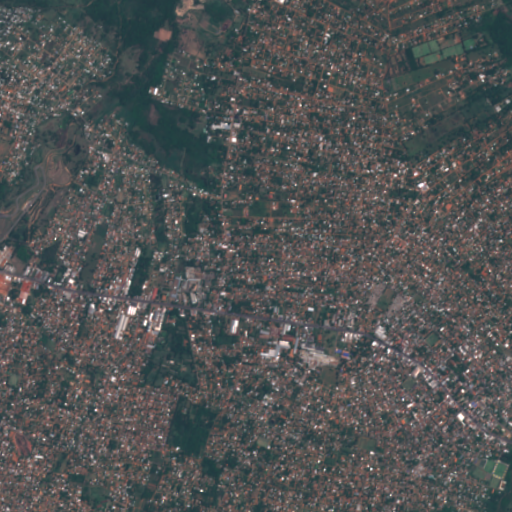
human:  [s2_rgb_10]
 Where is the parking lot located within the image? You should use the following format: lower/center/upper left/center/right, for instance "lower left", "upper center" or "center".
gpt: The parking lot is located in the lower right of the image.
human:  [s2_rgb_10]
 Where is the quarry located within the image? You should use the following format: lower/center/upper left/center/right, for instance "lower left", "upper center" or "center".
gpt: The quarry is located in the lower left of the image.
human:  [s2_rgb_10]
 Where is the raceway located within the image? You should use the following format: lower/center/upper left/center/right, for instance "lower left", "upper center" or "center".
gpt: The raceway is located in the upper left of the image.
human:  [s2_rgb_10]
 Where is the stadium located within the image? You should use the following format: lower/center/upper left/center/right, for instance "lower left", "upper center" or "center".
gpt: The stadium is located in the lower right of the image.
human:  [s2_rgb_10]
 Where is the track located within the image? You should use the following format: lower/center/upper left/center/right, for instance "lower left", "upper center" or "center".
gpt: The track is located in the upper right of the image.
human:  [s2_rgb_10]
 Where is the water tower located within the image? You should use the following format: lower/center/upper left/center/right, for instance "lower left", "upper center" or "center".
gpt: The water tower is located in the upper center of the image.
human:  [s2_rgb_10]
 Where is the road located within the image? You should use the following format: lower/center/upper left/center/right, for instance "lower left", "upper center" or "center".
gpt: There is no road in the image.